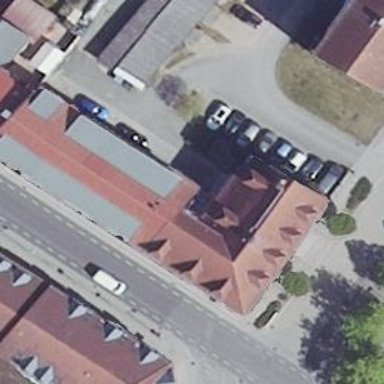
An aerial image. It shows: Police building.